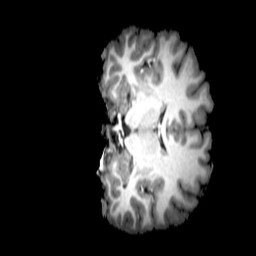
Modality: T1w
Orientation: coronal